Aerial crown-view tile of a tropical tree (Barro Colorado Island, Panama), acquired 20240611:
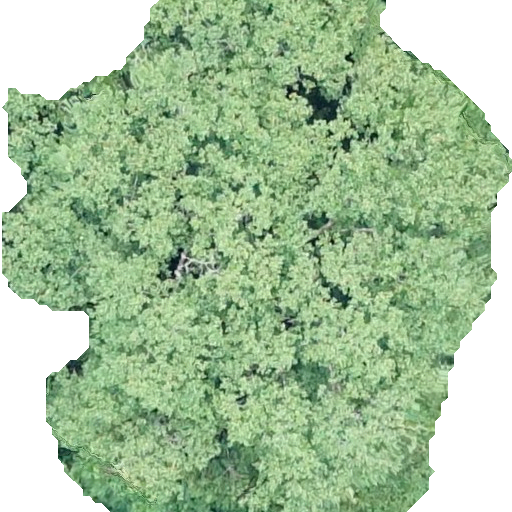
Species: Hieronyma alchorneoides
GBIF accepted scientific name: Hieronyma alchorneoides
Crown area: 337.914 m²